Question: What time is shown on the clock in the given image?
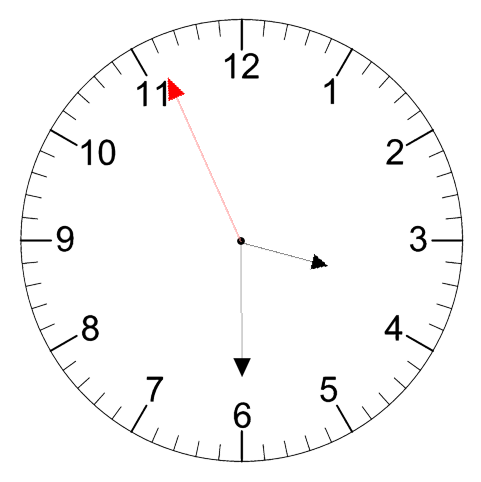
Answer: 03:29:56